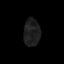
Tissue: skin
Cell type: Epithelial cells
Senescence score: 0.244
Nuclear area (px): 440
Mean DAPI intensity: 30.414